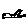
Label: bird